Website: bh-photo
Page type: customer-info-address
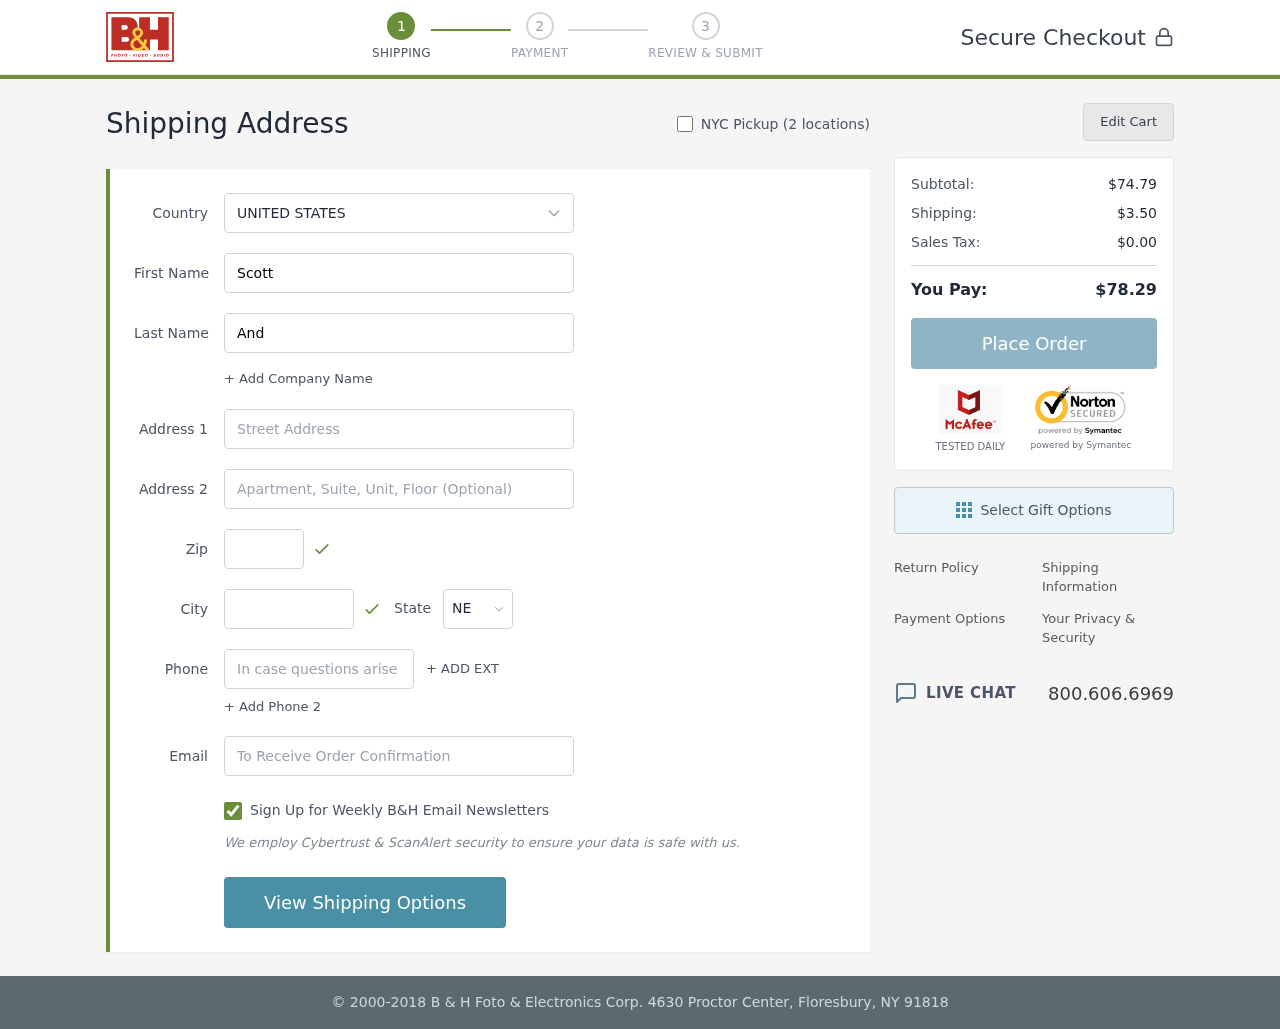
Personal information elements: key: PII_CITY
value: Mitchellberg
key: PII_COUNTRY
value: United States
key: PII_EMAIL
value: sanderson@gmail.com
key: PII_FIRSTNAME
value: Scott
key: PII_LASTNAME
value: Anderson
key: PII_PHONE
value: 9122399687
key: PII_POSTCODE
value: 03848
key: PII_STATE_ABBR
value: NE
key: PII_STREET
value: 3817 Julia Extensions
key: PII_STREET2
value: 43946 Johnston Plains
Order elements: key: ORDER_SUBTOTAL
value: $74.79
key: ORDER_SHIPPING_COST
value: $3.50
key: ORDER_TAX
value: $0.00
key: ORDER_TOTAL
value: $78.29